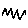
Label: zigzag